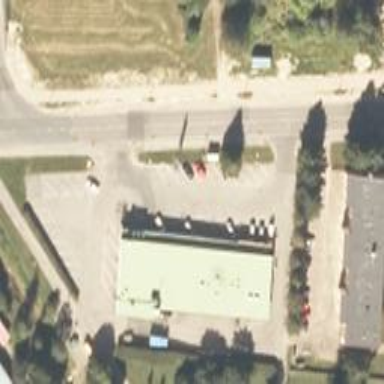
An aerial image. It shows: Post office.